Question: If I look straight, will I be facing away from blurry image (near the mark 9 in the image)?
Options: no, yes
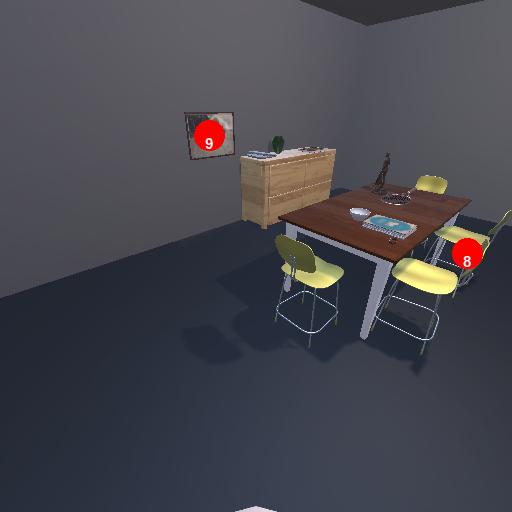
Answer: no